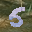
Label: 5